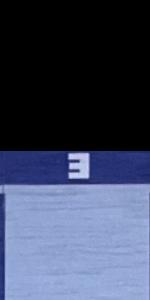
Label: Empty